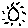
Label: sun